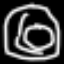
Label: donut